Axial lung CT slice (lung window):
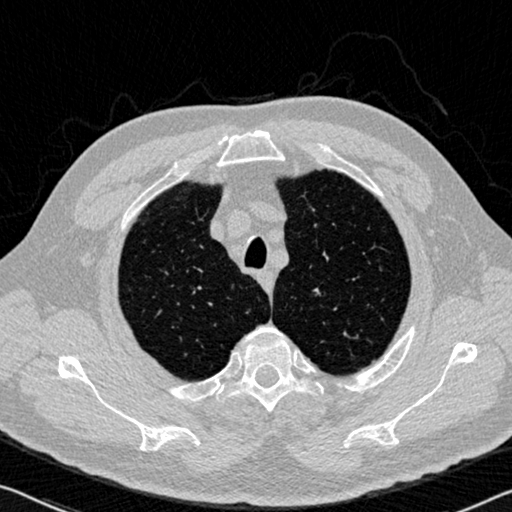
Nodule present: no